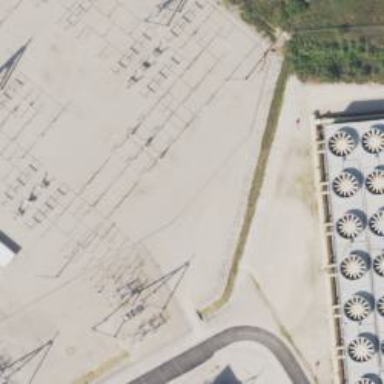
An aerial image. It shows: Switch used for power control.